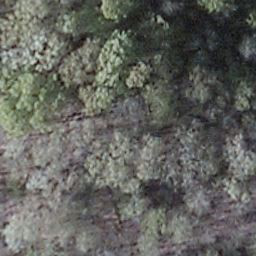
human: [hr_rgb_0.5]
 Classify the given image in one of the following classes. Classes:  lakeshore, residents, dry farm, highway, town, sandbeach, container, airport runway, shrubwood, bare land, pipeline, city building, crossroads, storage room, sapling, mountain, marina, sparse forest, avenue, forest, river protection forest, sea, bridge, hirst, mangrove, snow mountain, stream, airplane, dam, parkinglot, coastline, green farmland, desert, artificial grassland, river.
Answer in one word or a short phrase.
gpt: shrubwood